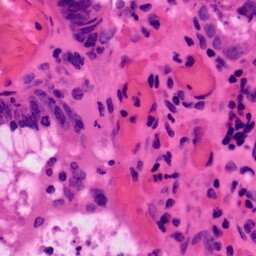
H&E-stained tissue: Colon